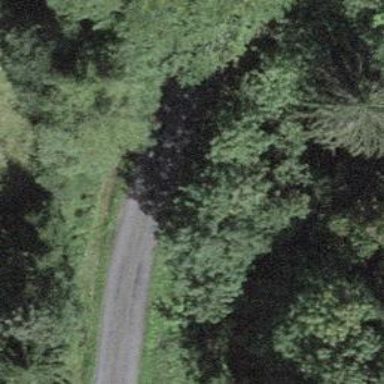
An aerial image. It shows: Well-maintained track road of grade 1.